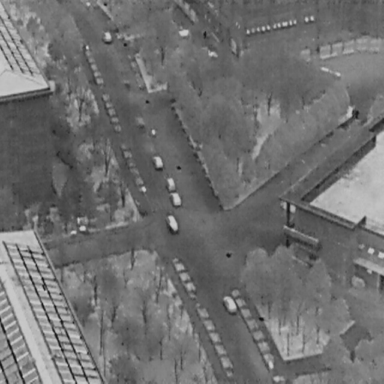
There are six Cars in the infrared image.